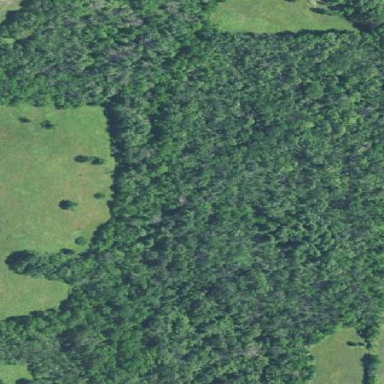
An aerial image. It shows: Beautiful woodland area.